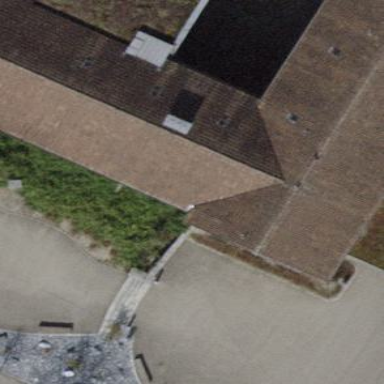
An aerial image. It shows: School building.